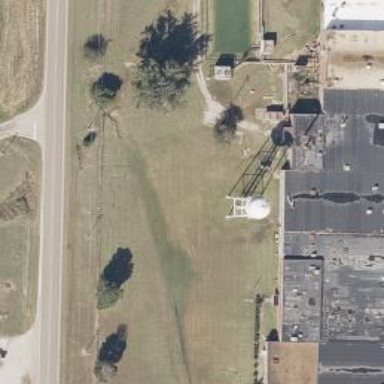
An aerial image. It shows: Water tower that is man-made.